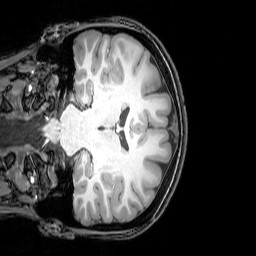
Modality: T1w
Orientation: coronal
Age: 21
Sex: female
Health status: healthy
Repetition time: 0.081 s
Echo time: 0.037 s